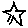
Label: star